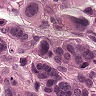
Metastatic tissue present: yes